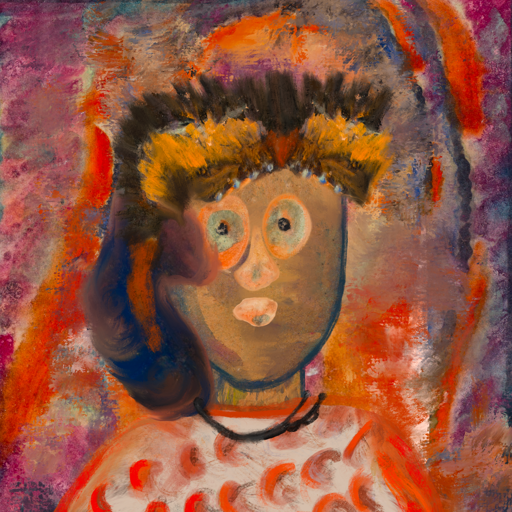
Background: Experience, Head And Neck Front: In_The_Sun, Face Front: Childish, Bust: Rupkatha, Hair Front: Mother_And_Son_Son, Head Accessory: Gypsy_Queen, Second Necklace: Blank, Necklace: Orphan, Baby: Blank